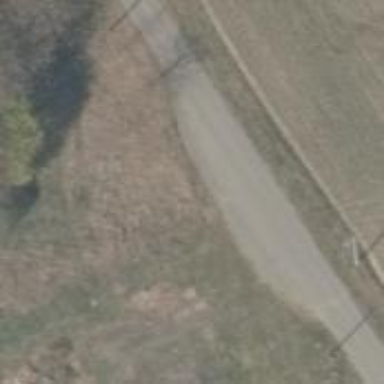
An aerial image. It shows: Unclassified road.